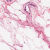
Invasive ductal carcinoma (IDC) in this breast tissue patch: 0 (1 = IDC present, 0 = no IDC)